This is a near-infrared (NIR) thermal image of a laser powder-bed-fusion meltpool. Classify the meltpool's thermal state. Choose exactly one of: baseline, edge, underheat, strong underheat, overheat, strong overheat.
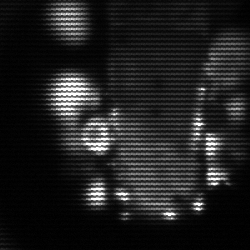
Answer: strong underheat